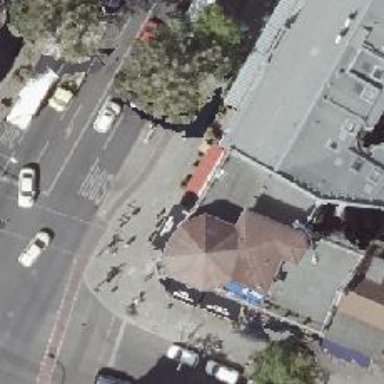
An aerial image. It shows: Lively nightclub.